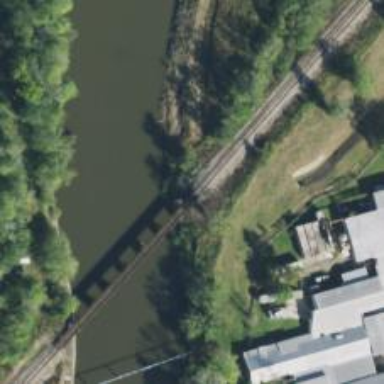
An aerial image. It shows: Railway track.